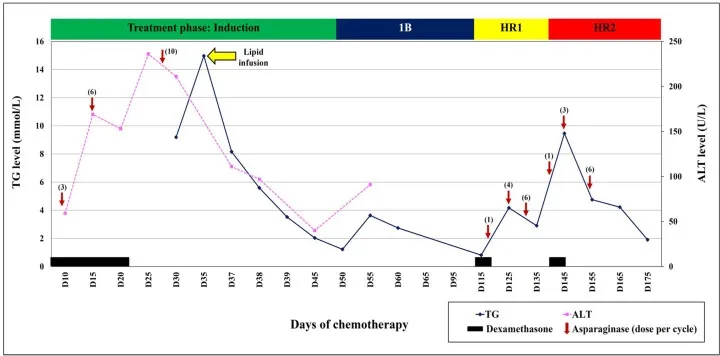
Triglyceride and alanine transaminase (ALT) trends during treatment with L-asparaginase and following infusion of SMOFlipid.
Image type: chart (chart)